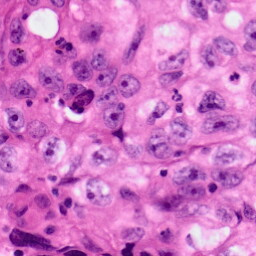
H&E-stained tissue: Lung